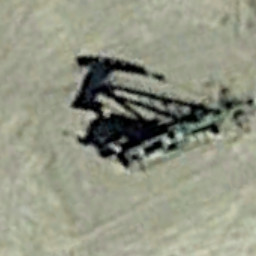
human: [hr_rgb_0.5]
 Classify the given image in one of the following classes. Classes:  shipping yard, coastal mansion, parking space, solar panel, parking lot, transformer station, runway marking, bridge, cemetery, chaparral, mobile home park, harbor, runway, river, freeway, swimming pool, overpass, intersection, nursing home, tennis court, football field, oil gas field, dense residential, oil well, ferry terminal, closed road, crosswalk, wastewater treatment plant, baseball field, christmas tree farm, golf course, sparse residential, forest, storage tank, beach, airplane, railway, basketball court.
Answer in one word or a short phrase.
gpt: oil well